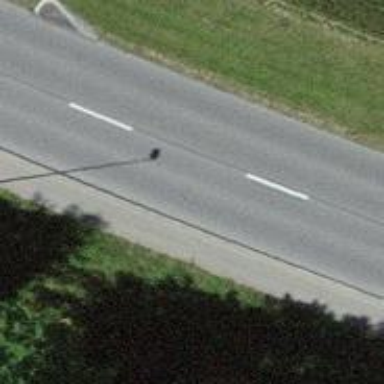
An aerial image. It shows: Primary road with asphalt surface.